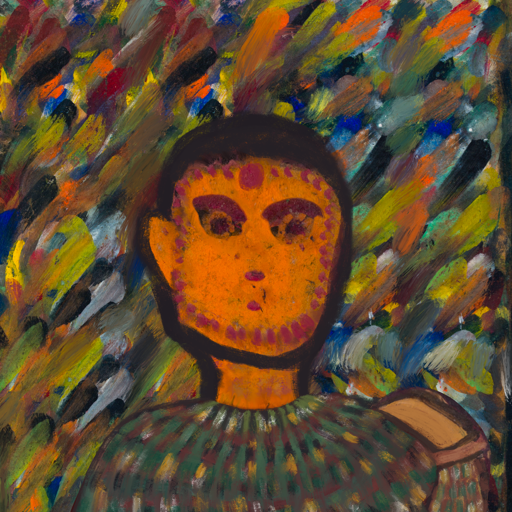
Background: An_Impression, Head And Neck Front: Doll, Face Front: Doll, Bust: After_Raid, Hair Front: Blank, Head Accessory: Blank, Second Necklace: Blank, Necklace: Blank, Baby: Blank